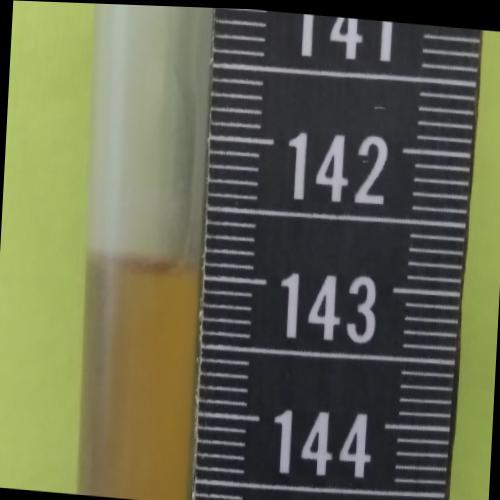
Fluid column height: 143.0 cm